Interaction volume radius: 5 \u00c5
Interaction volume height: 20 \u00c5
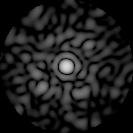
Disorder parameter: 0.8395